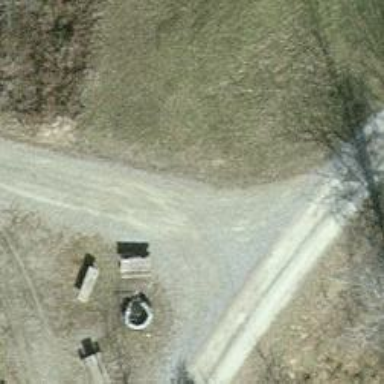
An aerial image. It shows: Picnic site with BBQ amenities available.